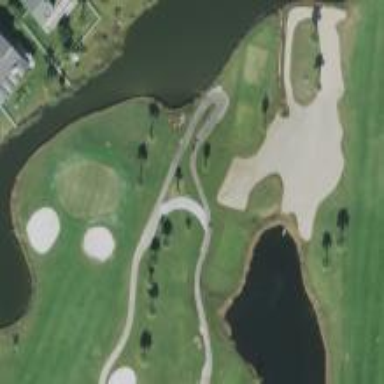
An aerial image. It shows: Pathway for golfing.